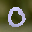
Label: 0